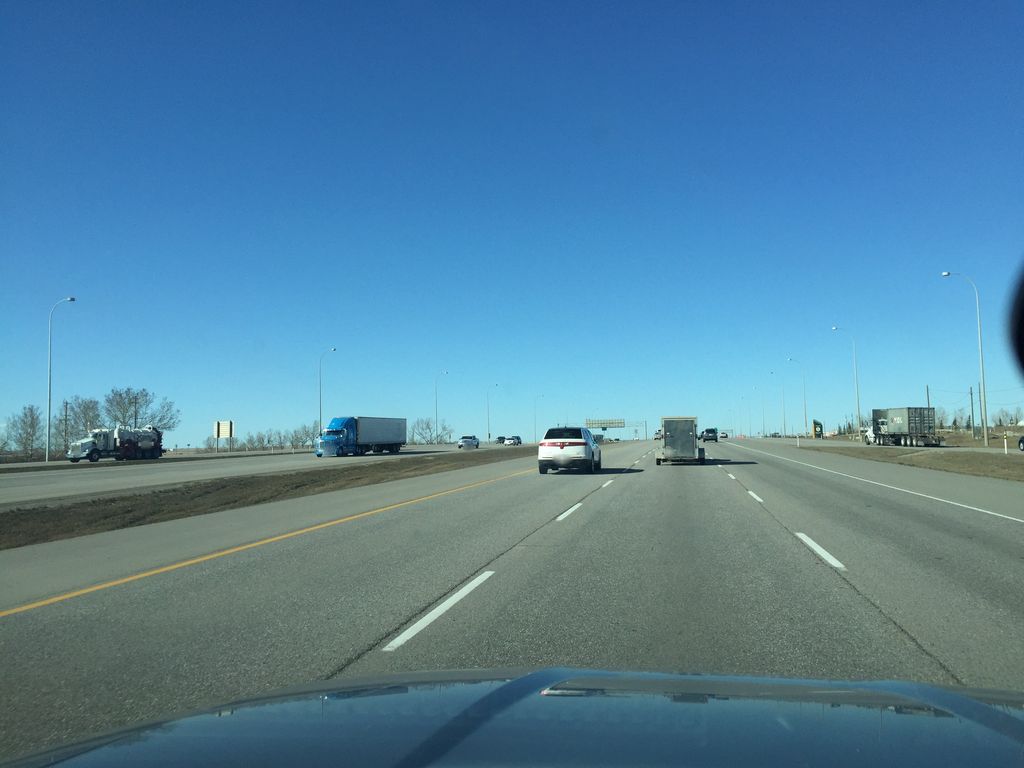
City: calgary